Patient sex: M
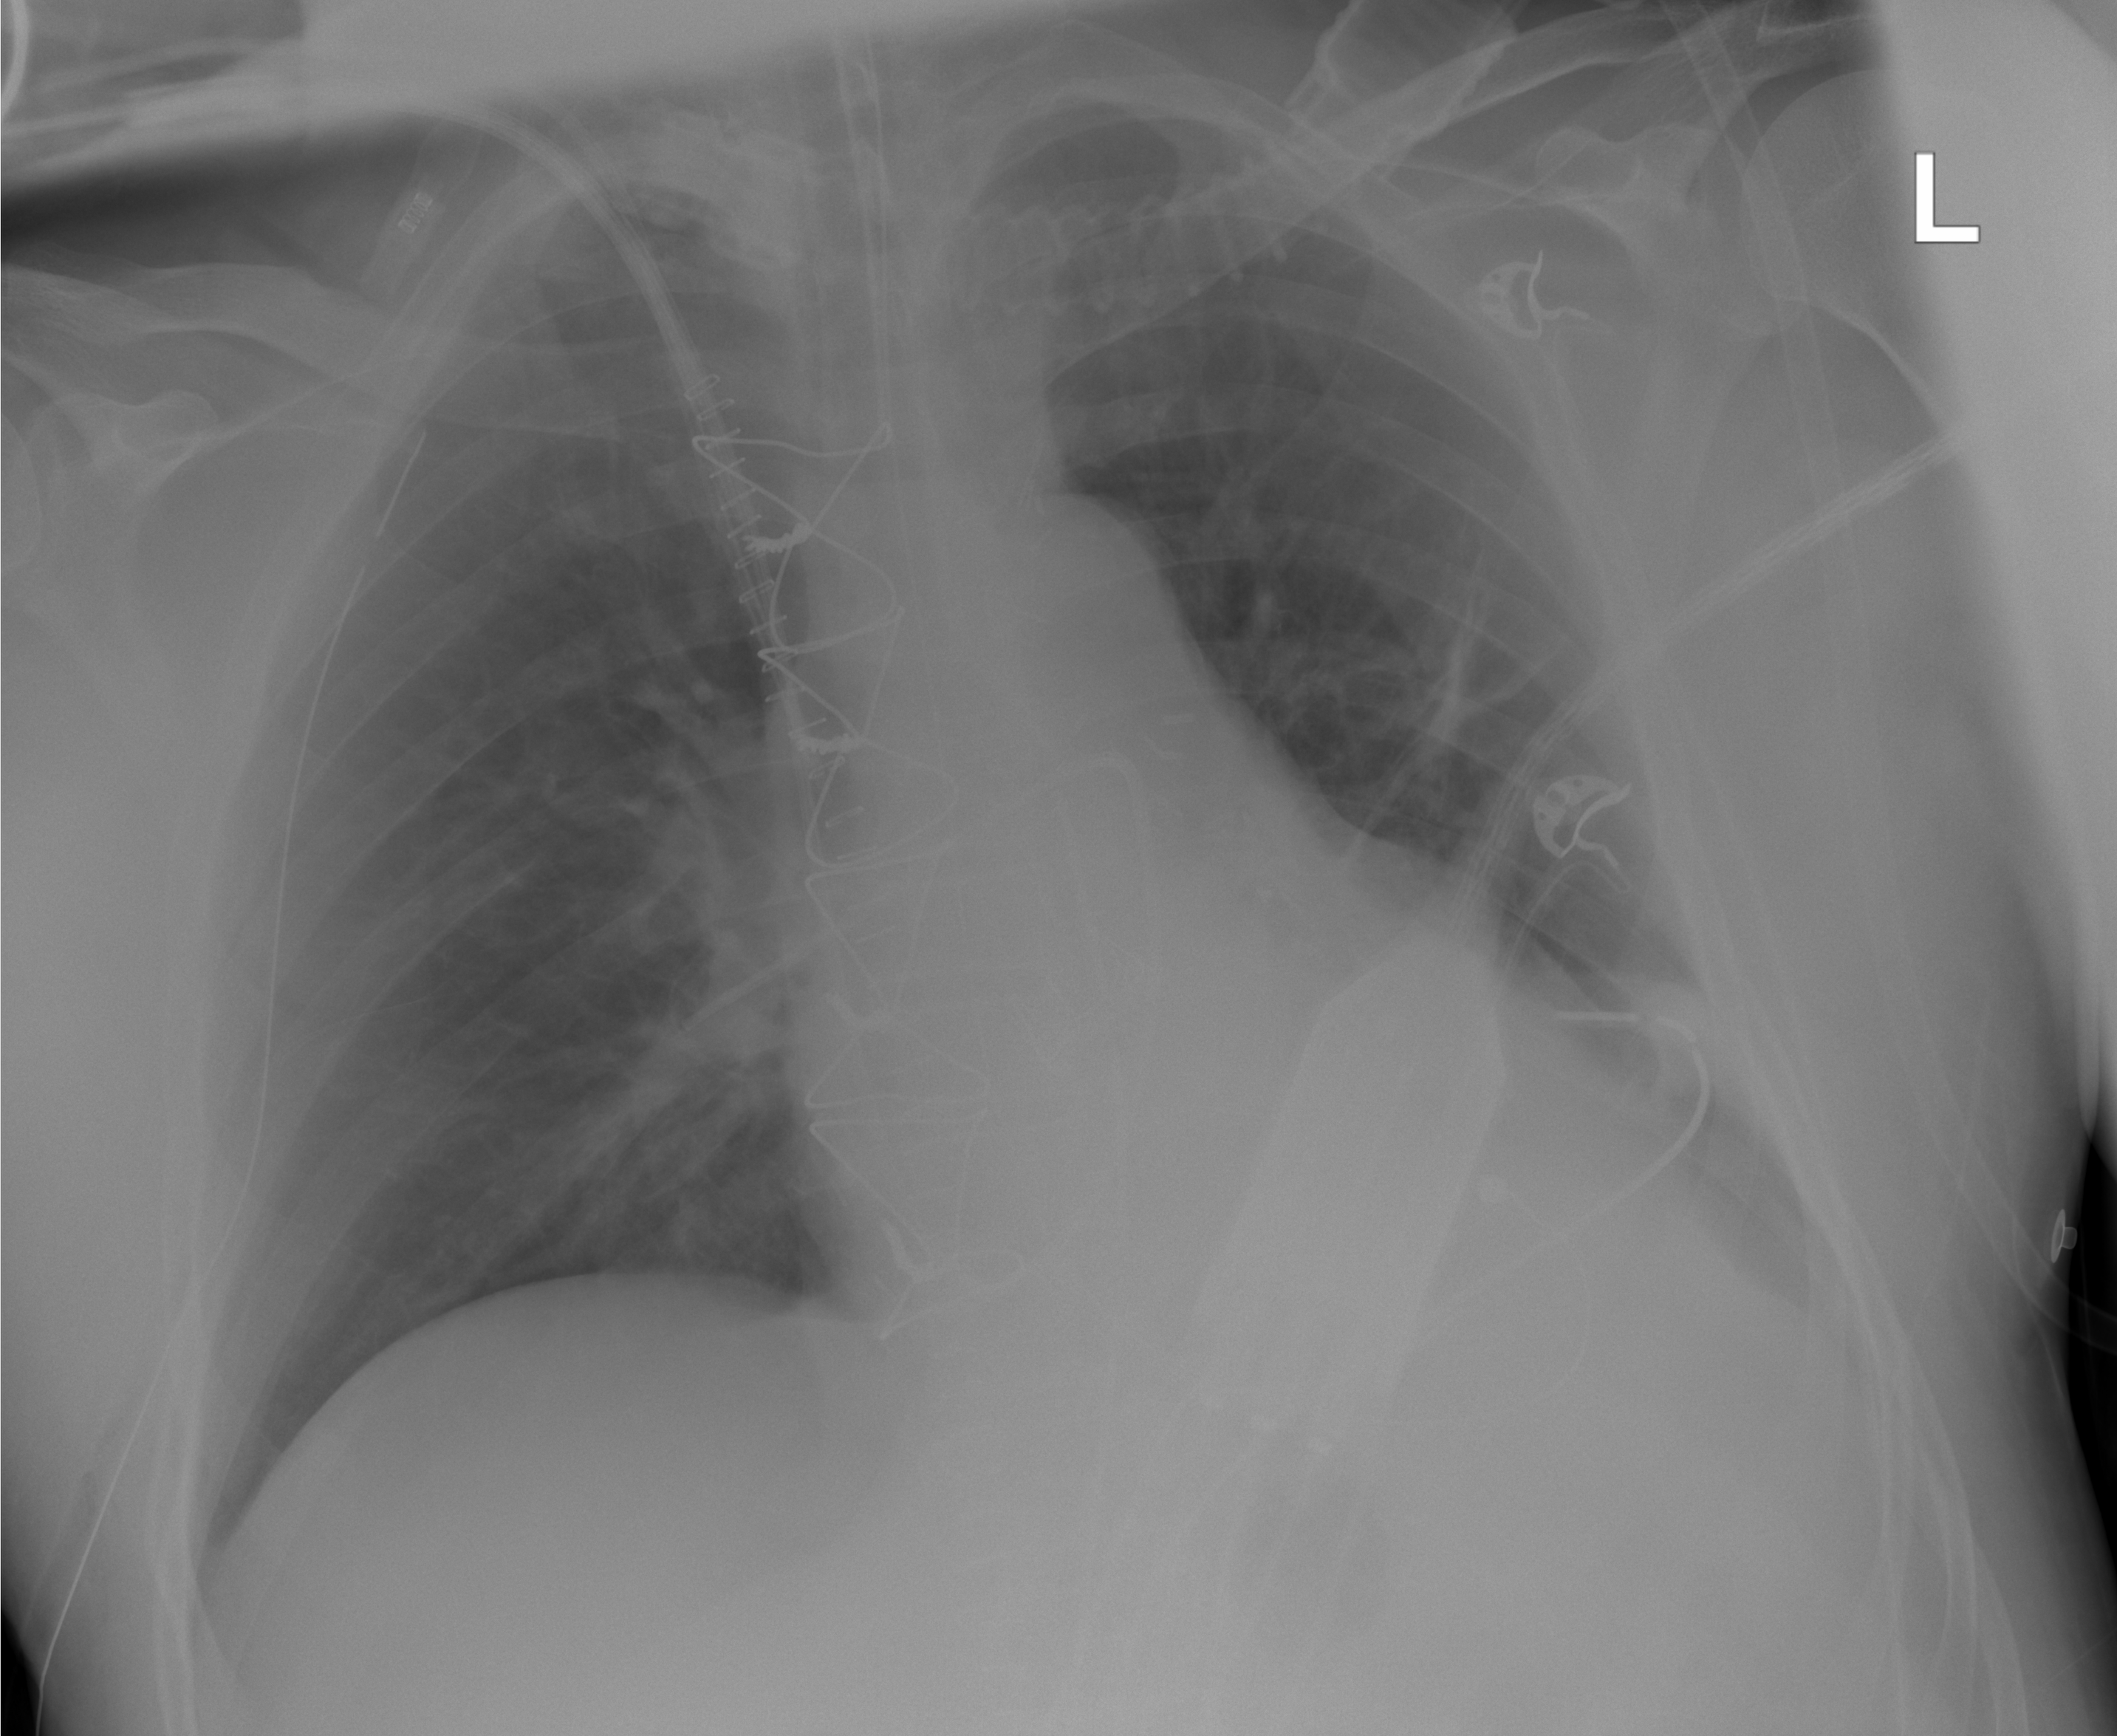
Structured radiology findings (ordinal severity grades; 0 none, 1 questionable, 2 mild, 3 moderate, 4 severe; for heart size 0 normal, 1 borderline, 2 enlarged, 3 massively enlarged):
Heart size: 0
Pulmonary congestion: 0
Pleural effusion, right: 2
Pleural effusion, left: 2
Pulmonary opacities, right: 0
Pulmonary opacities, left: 0
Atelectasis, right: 2
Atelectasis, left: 2